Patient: sex M, age 51
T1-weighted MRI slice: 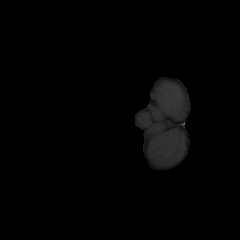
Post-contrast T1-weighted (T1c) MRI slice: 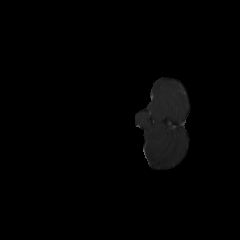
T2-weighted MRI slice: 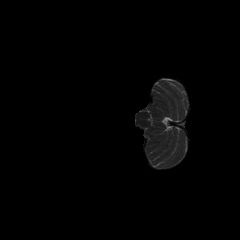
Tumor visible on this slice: no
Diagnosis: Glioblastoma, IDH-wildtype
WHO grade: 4